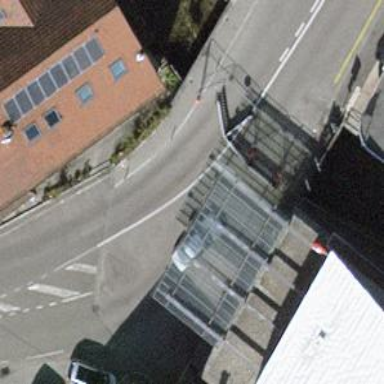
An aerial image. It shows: Border control barrier.